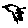
Label: bird